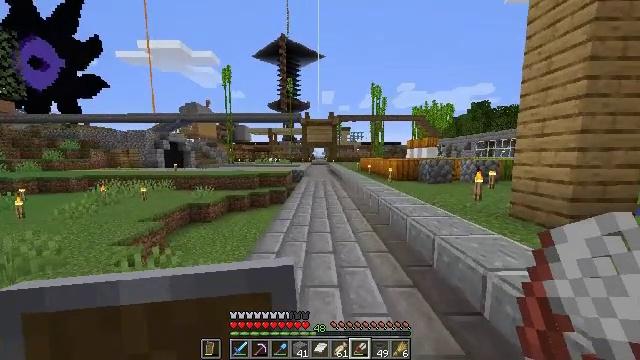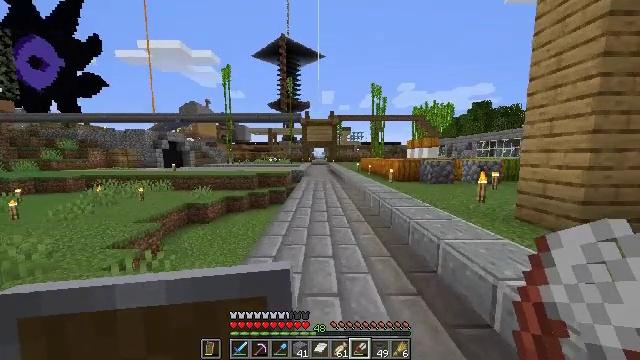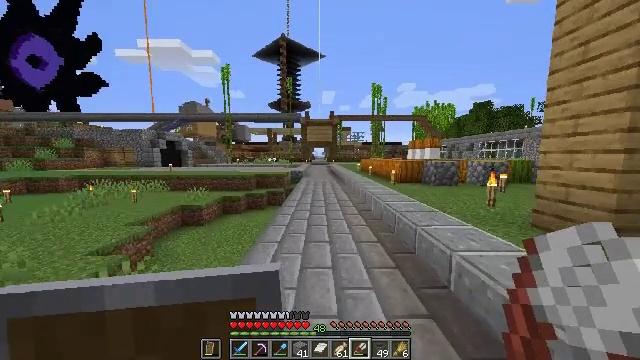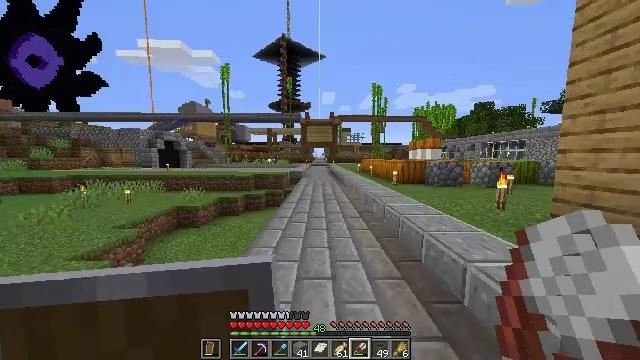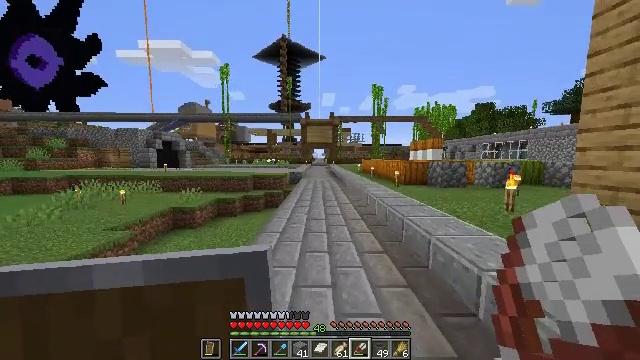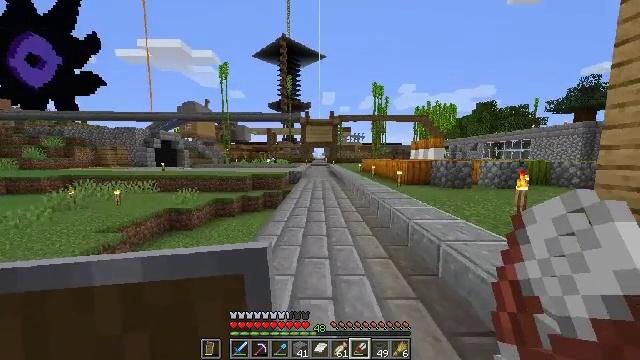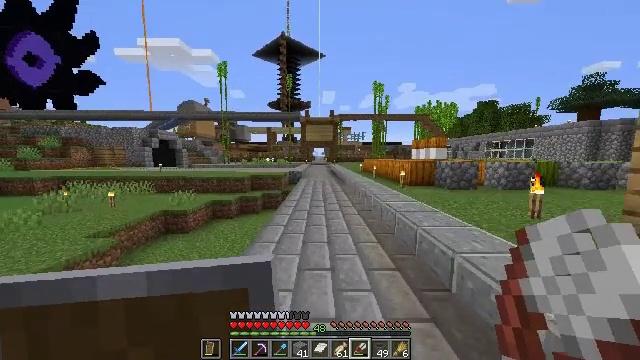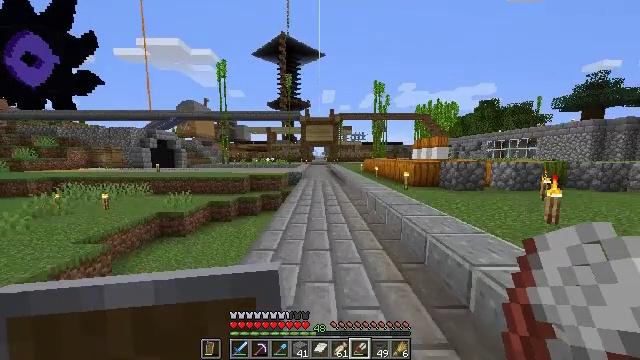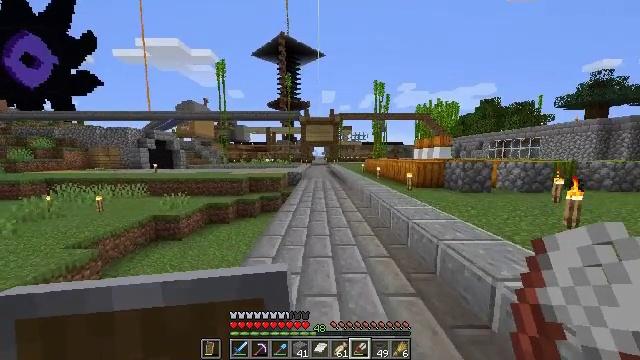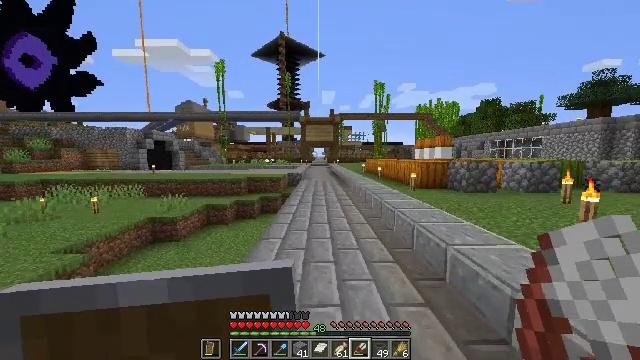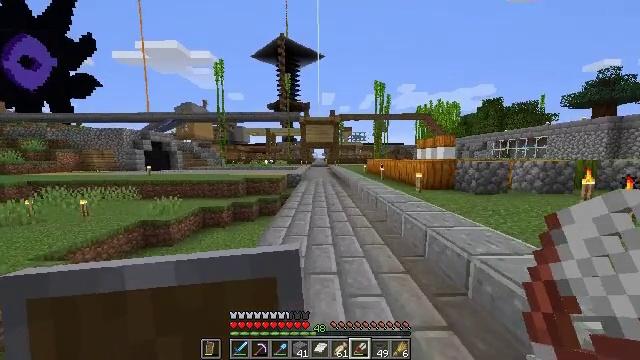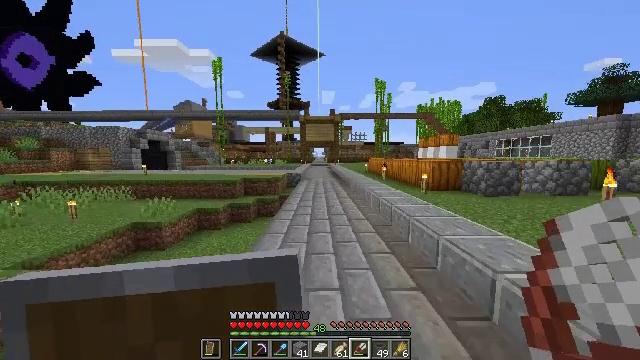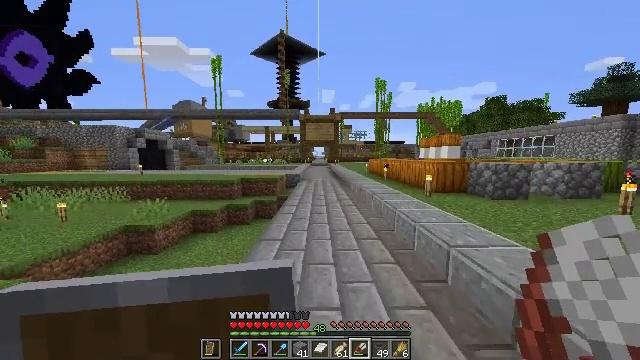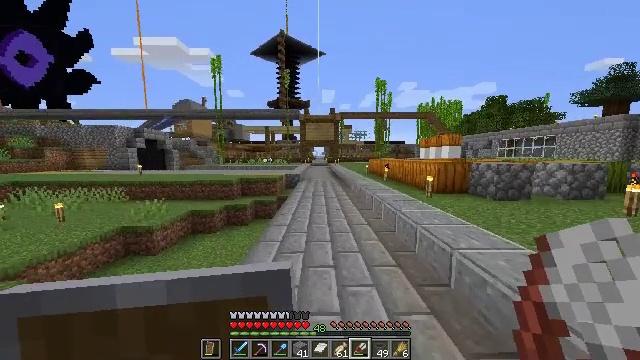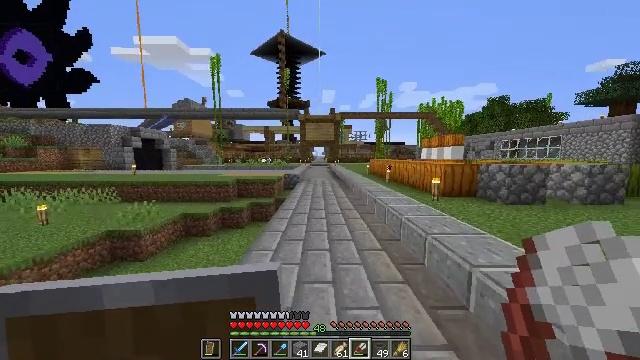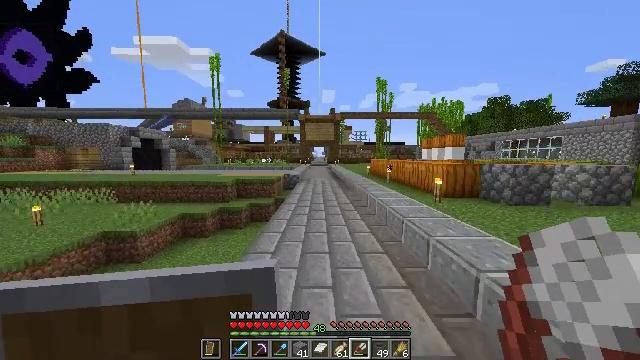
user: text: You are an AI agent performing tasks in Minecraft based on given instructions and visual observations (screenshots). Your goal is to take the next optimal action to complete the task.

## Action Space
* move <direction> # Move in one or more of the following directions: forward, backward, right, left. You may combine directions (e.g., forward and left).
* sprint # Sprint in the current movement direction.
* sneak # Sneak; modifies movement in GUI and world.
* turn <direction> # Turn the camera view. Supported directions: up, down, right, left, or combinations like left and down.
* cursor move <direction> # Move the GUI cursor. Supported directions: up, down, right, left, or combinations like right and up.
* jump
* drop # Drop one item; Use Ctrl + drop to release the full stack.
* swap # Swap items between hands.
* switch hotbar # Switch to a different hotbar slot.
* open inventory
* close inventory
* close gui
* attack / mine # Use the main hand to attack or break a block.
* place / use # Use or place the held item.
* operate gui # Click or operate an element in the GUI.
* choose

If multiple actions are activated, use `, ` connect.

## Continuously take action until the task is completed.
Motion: motion action
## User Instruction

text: Turn regular ice into packed ice at the crafting table.
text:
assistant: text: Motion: move forward
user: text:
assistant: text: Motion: move forward
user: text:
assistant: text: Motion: move forward
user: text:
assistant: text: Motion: move forward
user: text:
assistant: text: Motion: move forward
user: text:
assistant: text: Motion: move forward
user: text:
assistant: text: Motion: move forward
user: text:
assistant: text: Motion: move forward
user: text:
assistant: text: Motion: move forward
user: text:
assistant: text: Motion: move forward
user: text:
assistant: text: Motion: move forward
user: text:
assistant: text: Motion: move forward
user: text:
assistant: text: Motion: move forward
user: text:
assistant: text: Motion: move forward
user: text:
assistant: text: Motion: move forward
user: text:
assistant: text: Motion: move forward
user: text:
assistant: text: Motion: move forward
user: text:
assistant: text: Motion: move forward
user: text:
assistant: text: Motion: move forward
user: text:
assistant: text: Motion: move forward
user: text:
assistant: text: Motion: move forward
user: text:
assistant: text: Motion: move forward
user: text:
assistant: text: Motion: move forward
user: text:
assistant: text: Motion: move forward
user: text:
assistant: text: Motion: move forward
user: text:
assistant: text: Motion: move forward
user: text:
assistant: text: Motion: move forward
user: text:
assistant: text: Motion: move forward
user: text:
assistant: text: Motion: move forward
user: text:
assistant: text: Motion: move forward